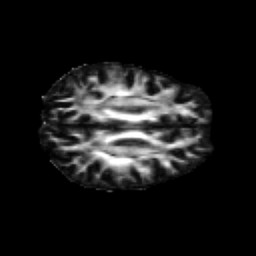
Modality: FA
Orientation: axial
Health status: healthy
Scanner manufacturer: siemens
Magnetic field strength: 3 T
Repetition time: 10 s
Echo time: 0.092 s